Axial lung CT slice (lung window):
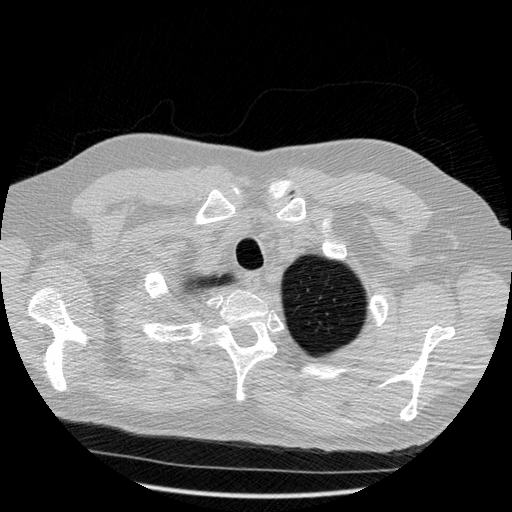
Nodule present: no